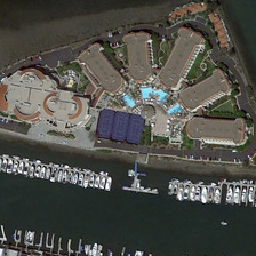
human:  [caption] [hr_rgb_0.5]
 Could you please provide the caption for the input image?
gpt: A building with pools and tennis courts is near the harbor.

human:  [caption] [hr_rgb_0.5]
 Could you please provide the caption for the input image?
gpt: Some buildings with swimming pools and tennis courts are close to the port.

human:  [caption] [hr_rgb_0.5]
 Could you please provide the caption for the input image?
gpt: Swimming pools and tennis courts near some buildings

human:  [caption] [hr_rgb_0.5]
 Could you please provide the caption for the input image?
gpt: Some buildings with swimming pools and tennis courts are near a port.

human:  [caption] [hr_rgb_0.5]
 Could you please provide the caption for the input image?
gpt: Some buildings with swimming pools and tennis courts are near a harbour.